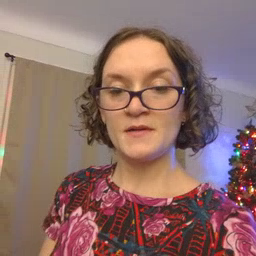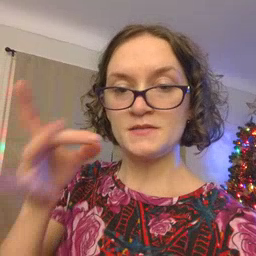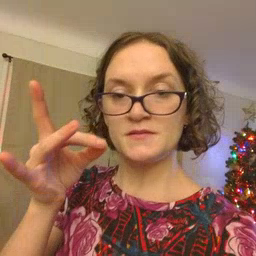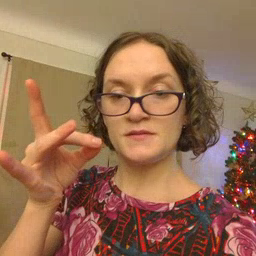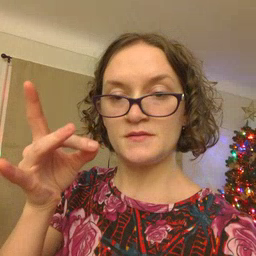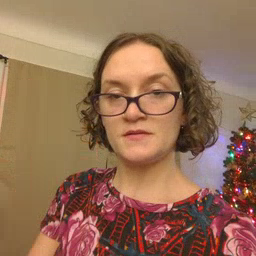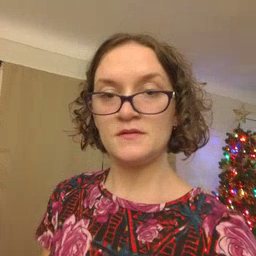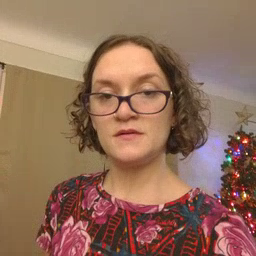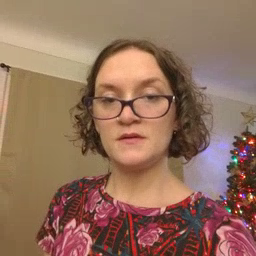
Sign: sticky